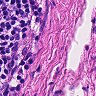
Metastatic tissue present: no